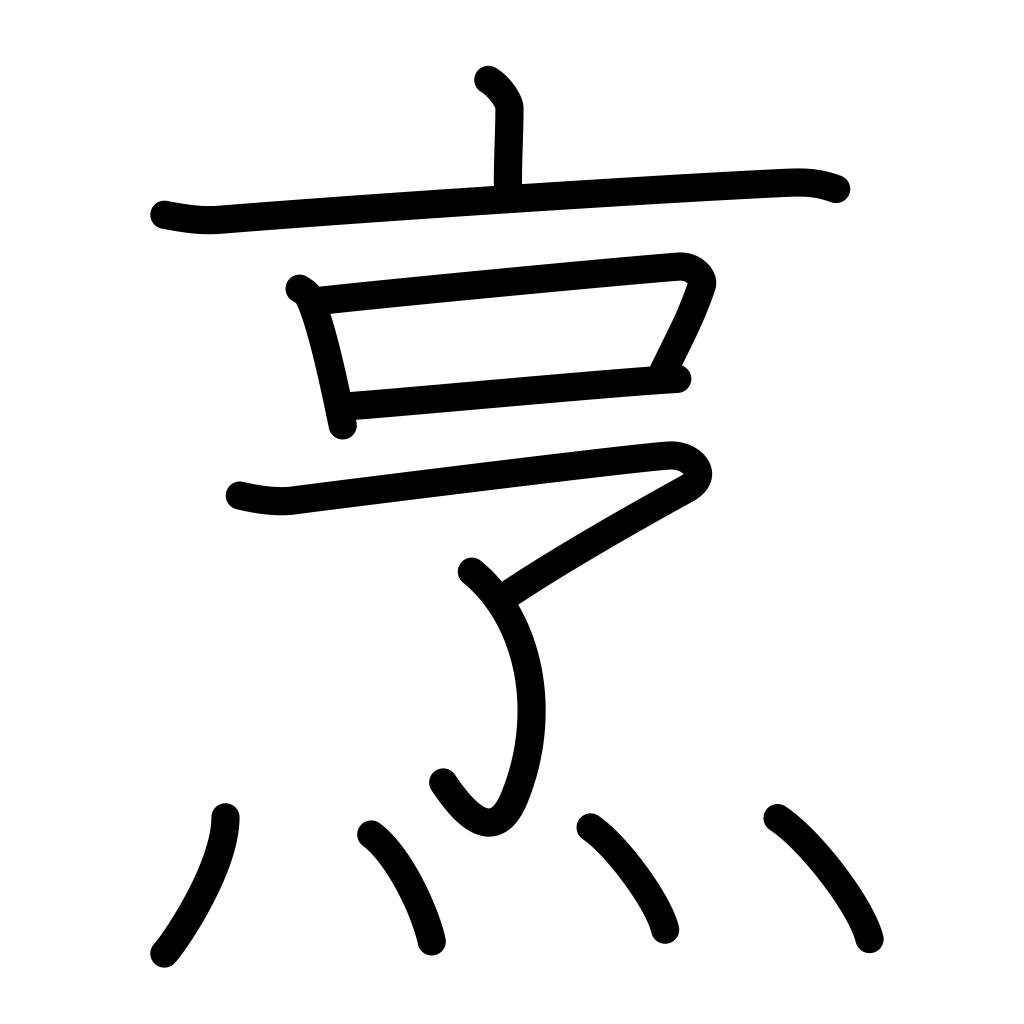
Meaning: boil, cook